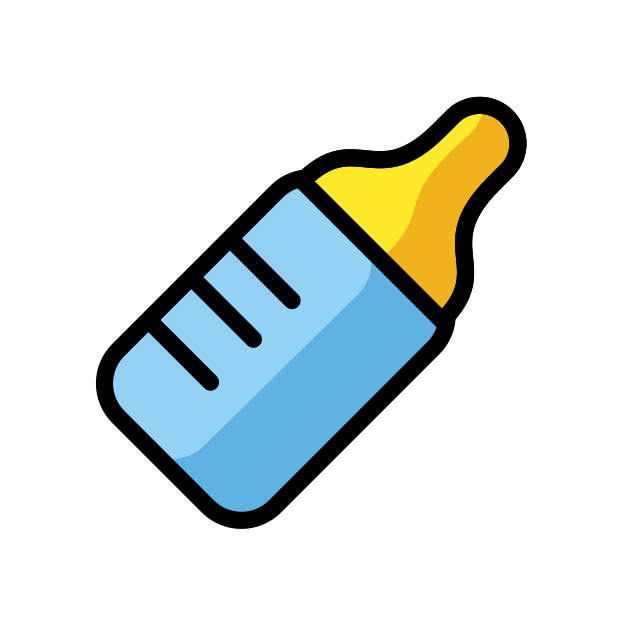
baby bottle